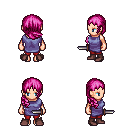
a pixel art fantasy rpg character, female body template, human, light skin, chain tabard jacket, red pants, pink right-swept hairstyle, maroon shoes, dagger, four views (front, back, left, right), 2x2 character sprite sheet, small pixel art, hard edges, no anti-aliasing